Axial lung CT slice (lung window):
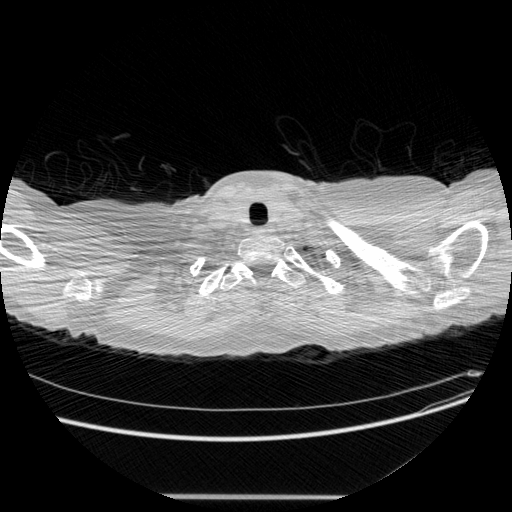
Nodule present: no